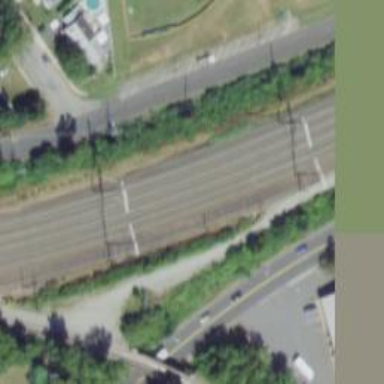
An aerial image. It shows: Railway with electrified contact lines.